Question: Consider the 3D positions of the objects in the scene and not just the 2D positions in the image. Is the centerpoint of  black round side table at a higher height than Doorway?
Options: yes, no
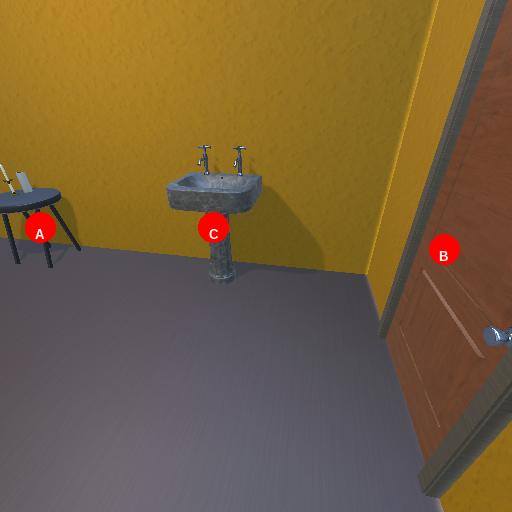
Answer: yes